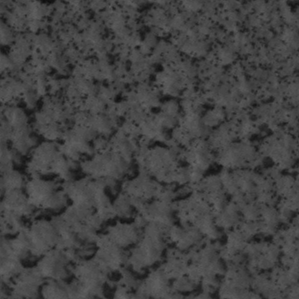
Label: frost